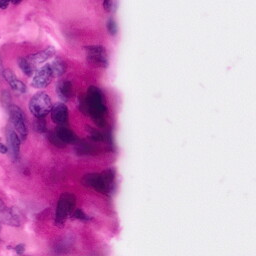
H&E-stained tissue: Pancreatic